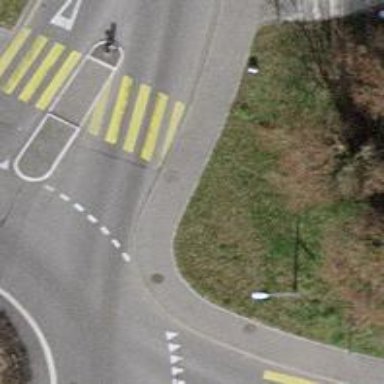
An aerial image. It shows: Asphalt sidewalk.